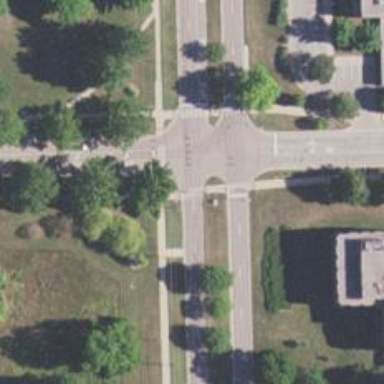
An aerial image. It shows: Marked road crossing.